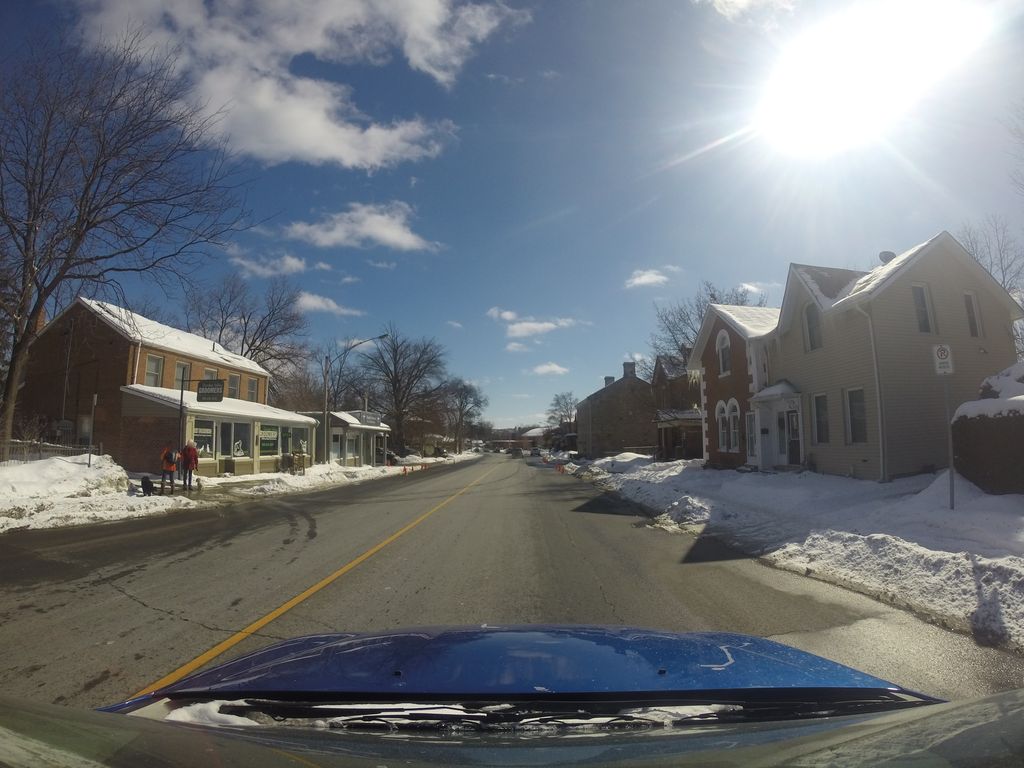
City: hamilton